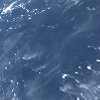
Label: water